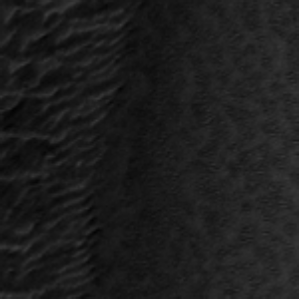
Label: frost